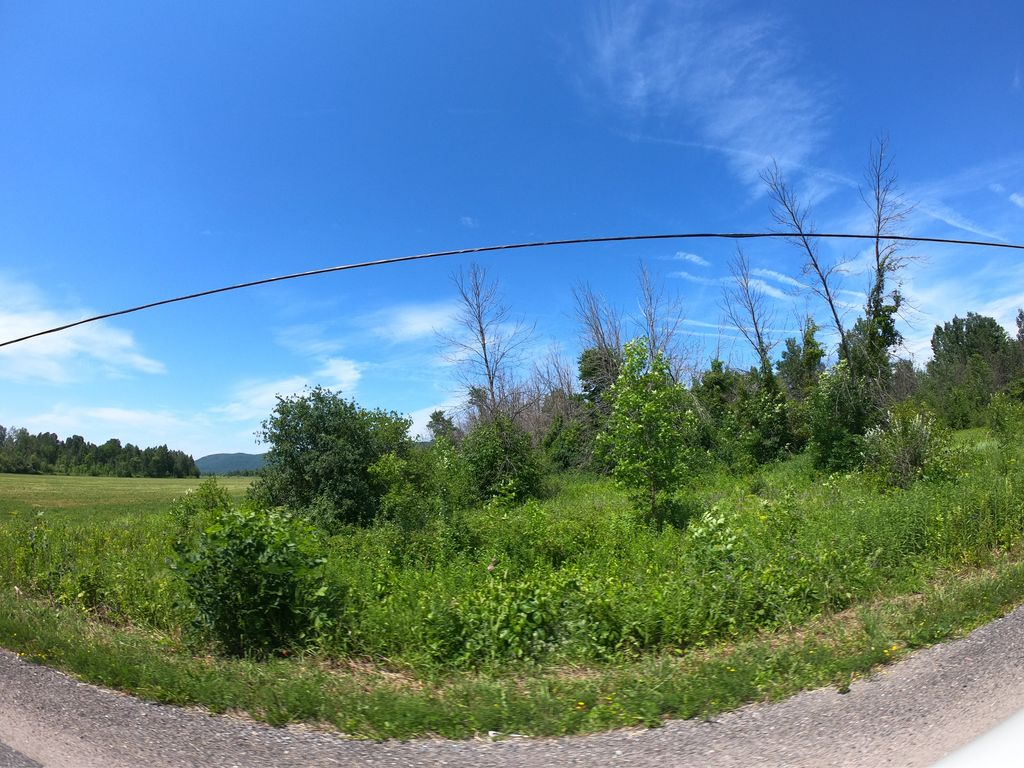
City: ottawa-gatineau